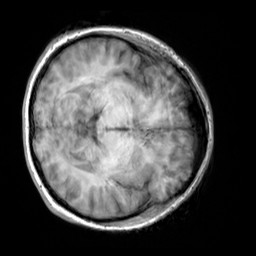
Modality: T1w
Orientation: axial
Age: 44
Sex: female
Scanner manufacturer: siemens
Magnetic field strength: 3 T
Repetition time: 2.3 s
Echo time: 0.00303 s